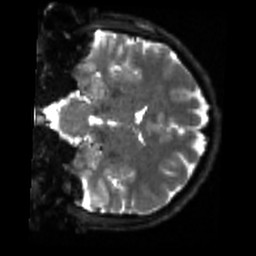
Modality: sbref
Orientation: coronal
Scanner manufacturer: siemens
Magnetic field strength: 3 T
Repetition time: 4 s
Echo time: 0.0594 s